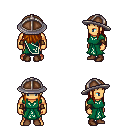
a pixel art fantasy rpg character, male body template, human, tanned skin, sash dress, red pants, brunette unkempt hairstyle, chain helm, cloth bracers, brown shoes, four views (front, back, left, right), 2x2 character sprite sheet, small pixel art, hard edges, no anti-aliasing